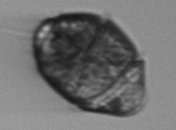
Label: Margalefidinium